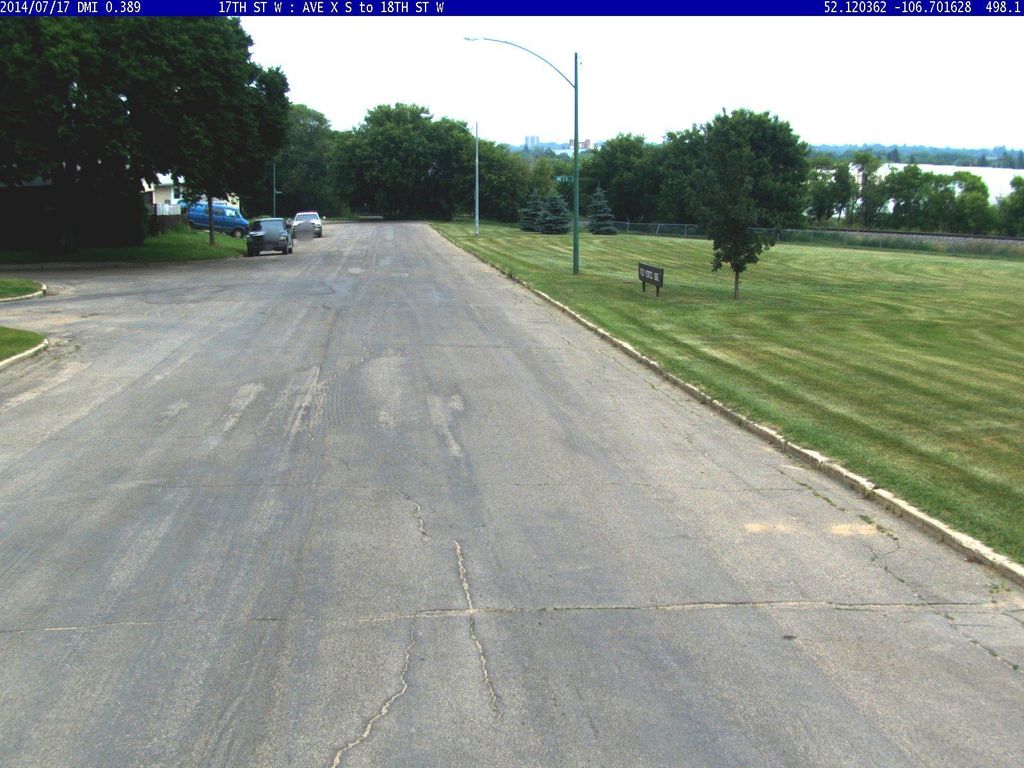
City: saskatoon